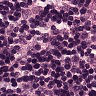
Metastatic tissue present: no